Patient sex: M
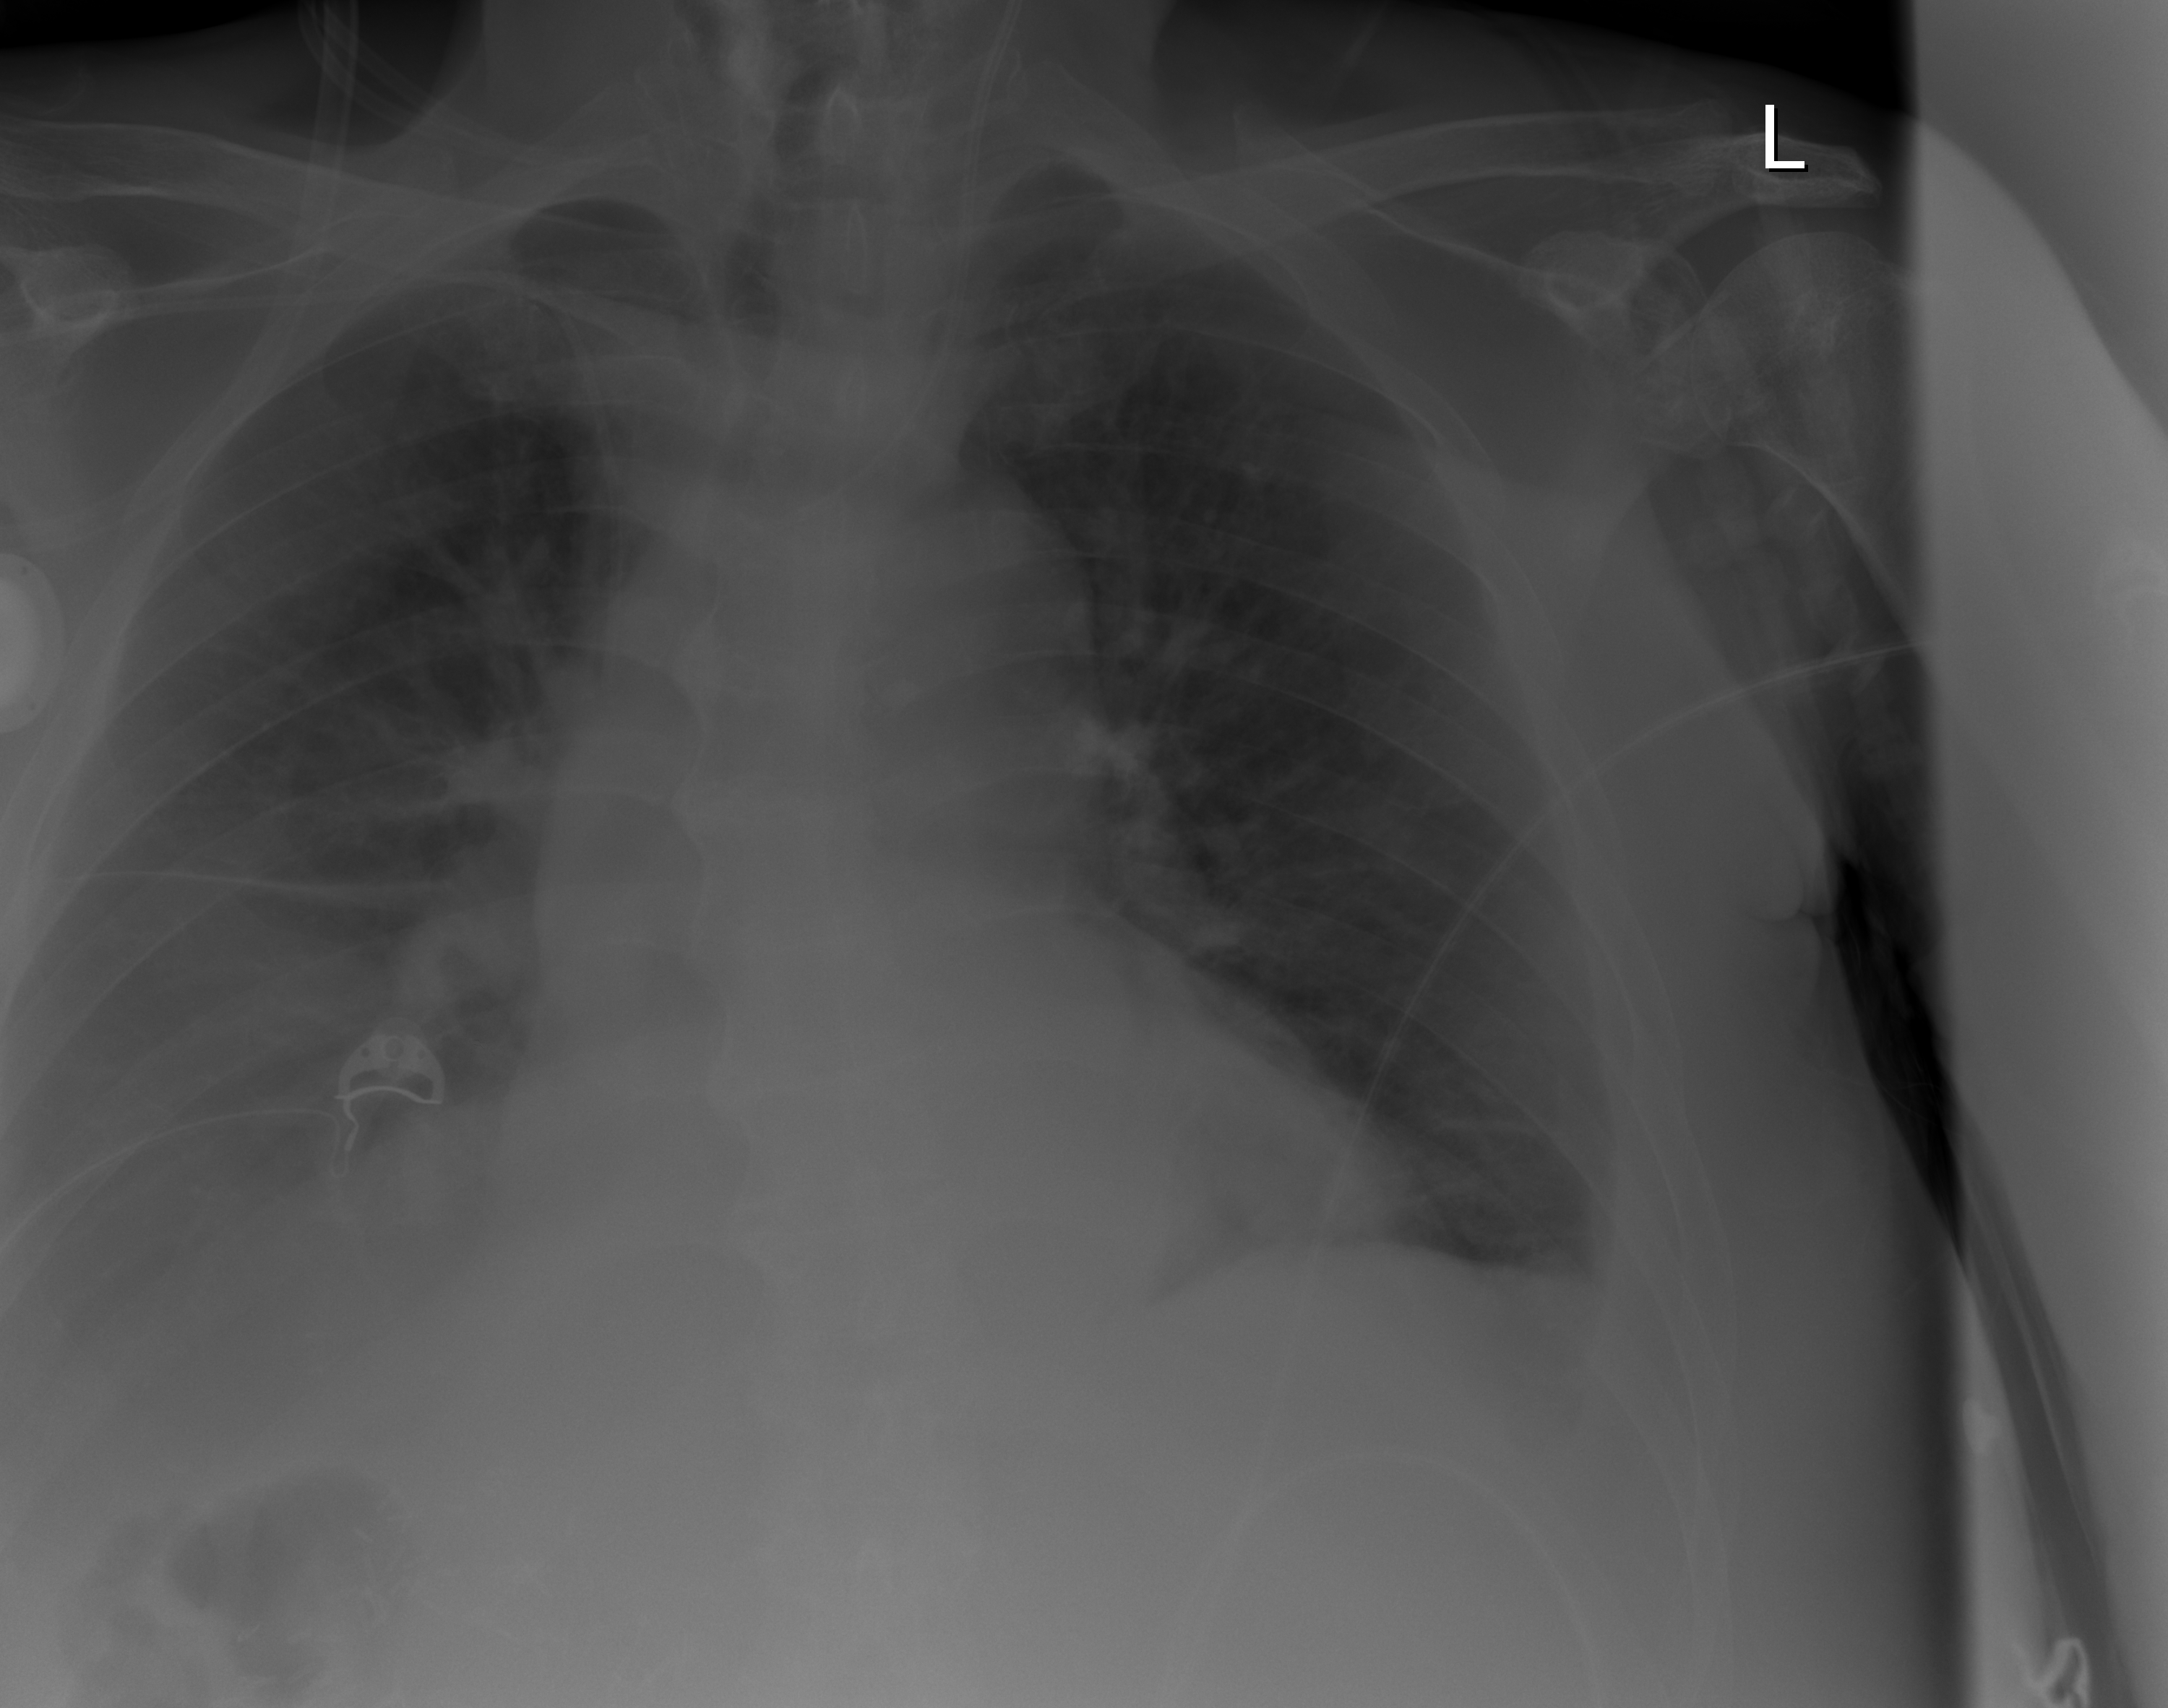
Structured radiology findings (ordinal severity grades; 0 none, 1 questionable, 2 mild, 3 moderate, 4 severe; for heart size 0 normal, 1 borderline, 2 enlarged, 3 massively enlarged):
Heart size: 2
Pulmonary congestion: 2
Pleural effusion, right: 2
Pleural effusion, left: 0
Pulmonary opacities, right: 0
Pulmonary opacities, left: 0
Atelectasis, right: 2
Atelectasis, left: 2